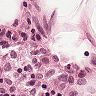
Metastatic tissue present: no